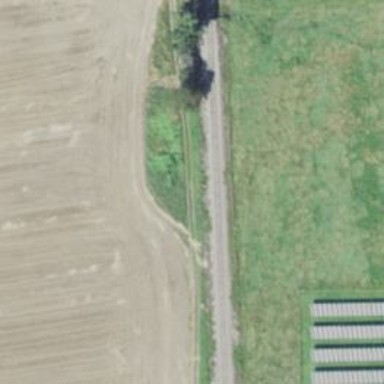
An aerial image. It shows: Railway track.